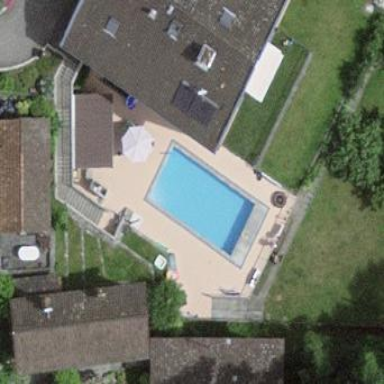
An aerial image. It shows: Swimming pool located in leisure land.